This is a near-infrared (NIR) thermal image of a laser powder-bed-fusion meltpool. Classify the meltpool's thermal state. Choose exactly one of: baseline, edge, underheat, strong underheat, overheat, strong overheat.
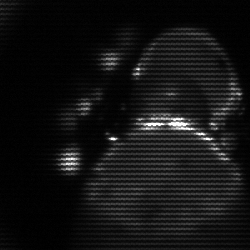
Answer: edge